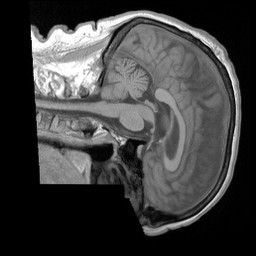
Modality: T1w
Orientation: sagittal
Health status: ill
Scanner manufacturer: siemens
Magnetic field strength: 3 T
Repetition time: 0.44 s
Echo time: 0.00266 s